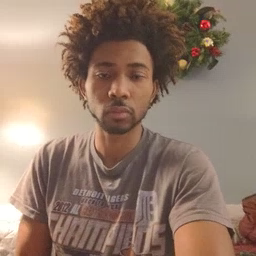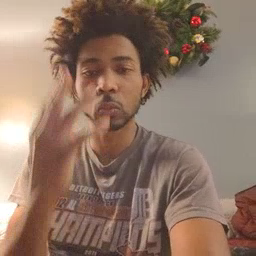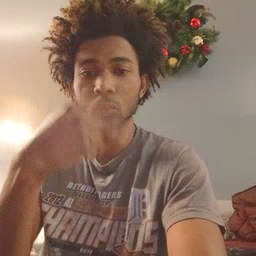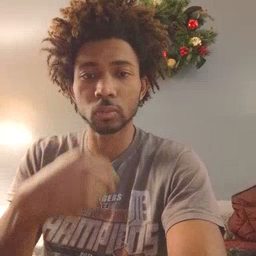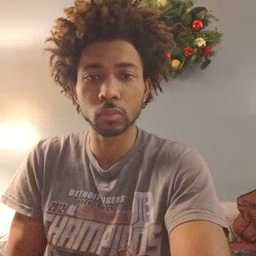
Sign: pretty